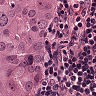
Metastatic tissue present: yes